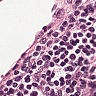
Metastatic tissue present: no